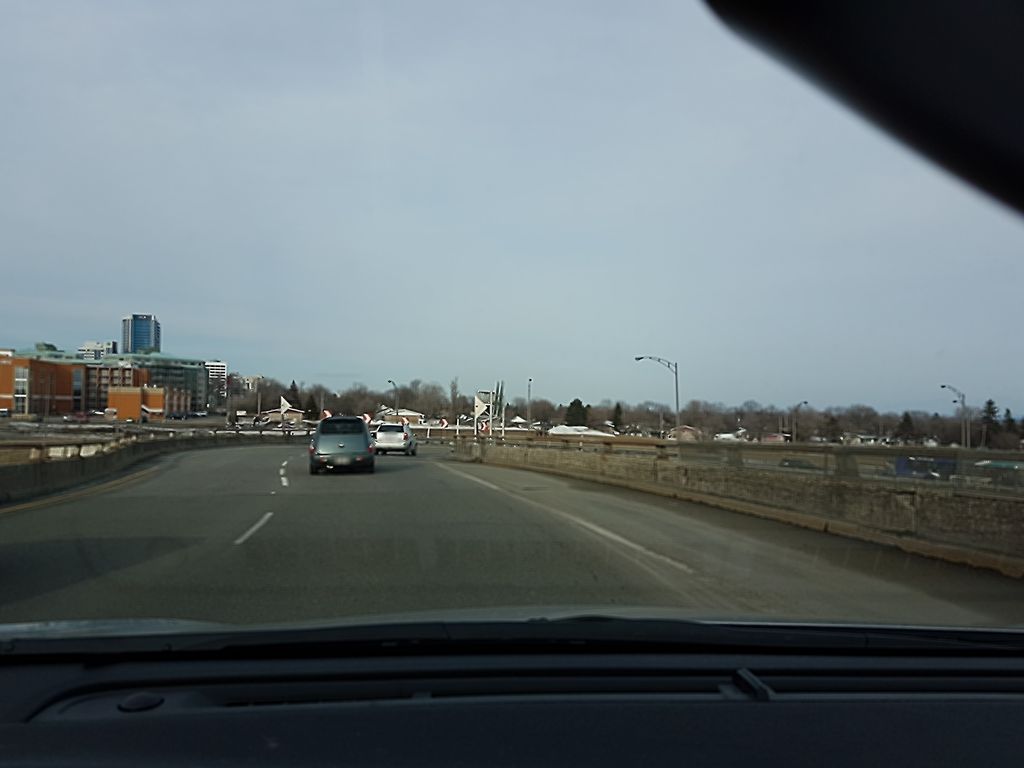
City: quebec_city